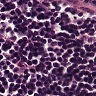
Metastatic tissue present: no